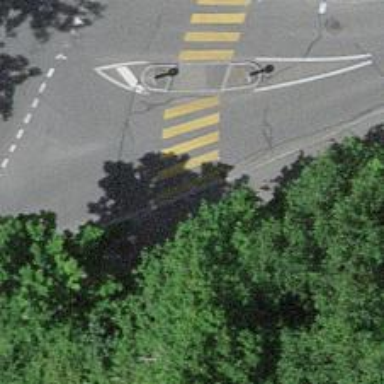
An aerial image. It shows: Kerb serving as barrier.